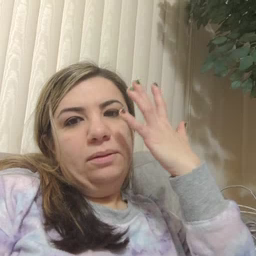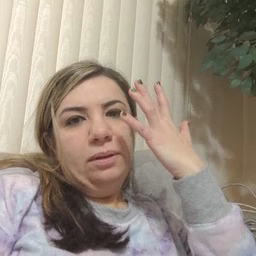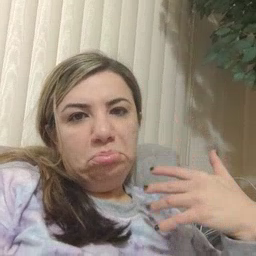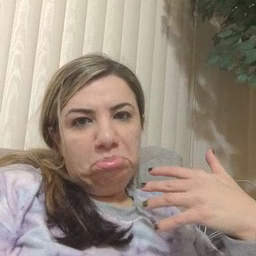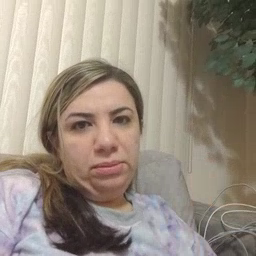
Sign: sad